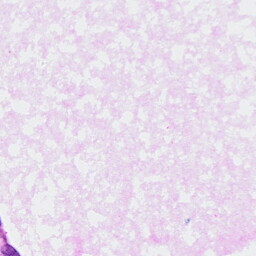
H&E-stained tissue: Ovarian